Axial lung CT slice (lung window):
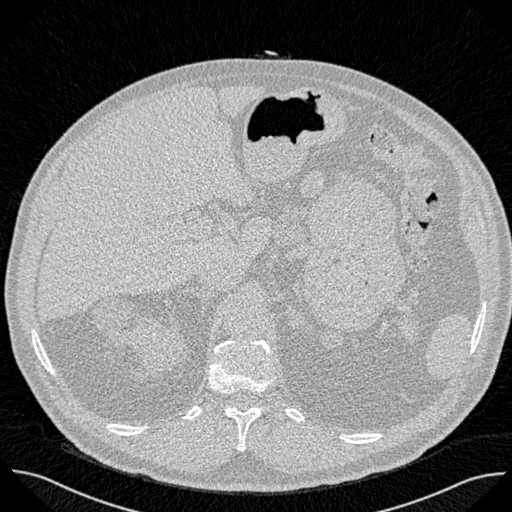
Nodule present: no